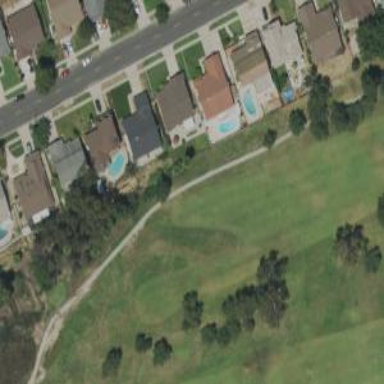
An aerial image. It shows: Path for golf carts.